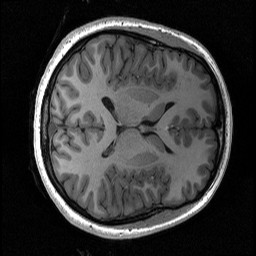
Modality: T1w
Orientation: axial
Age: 22
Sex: female
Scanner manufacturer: siemens
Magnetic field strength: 3 T
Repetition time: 2.53 s
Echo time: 0.00219 s